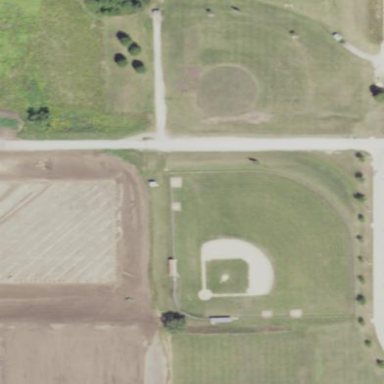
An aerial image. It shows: Baseball pitch for leisure land.